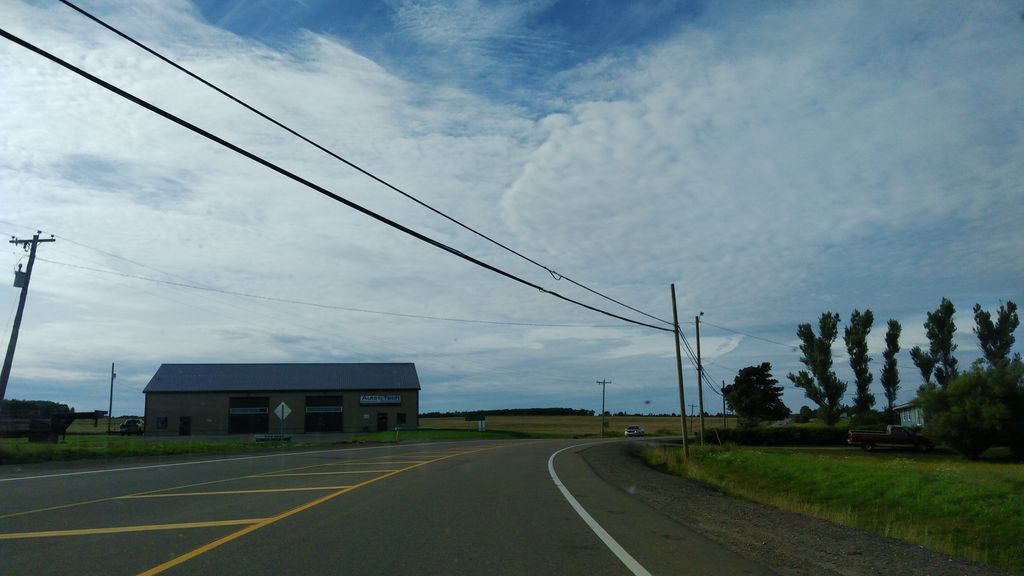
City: charlottetown